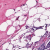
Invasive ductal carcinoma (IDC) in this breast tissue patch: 1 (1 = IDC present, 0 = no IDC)